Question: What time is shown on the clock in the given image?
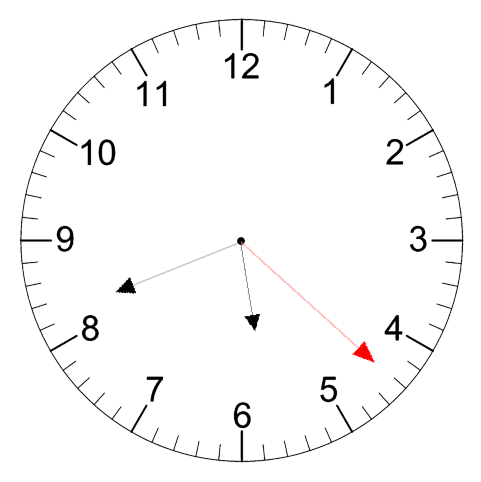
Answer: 05:41:22